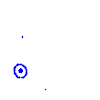
Particle: electron